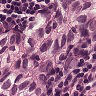
Metastatic tissue present: yes